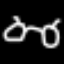
Label: hourglass